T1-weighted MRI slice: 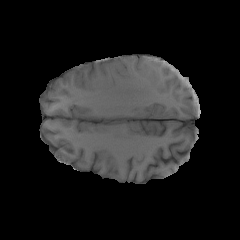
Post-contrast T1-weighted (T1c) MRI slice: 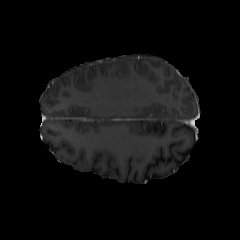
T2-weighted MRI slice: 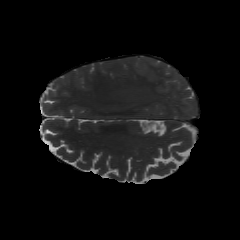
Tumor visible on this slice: no